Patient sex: M
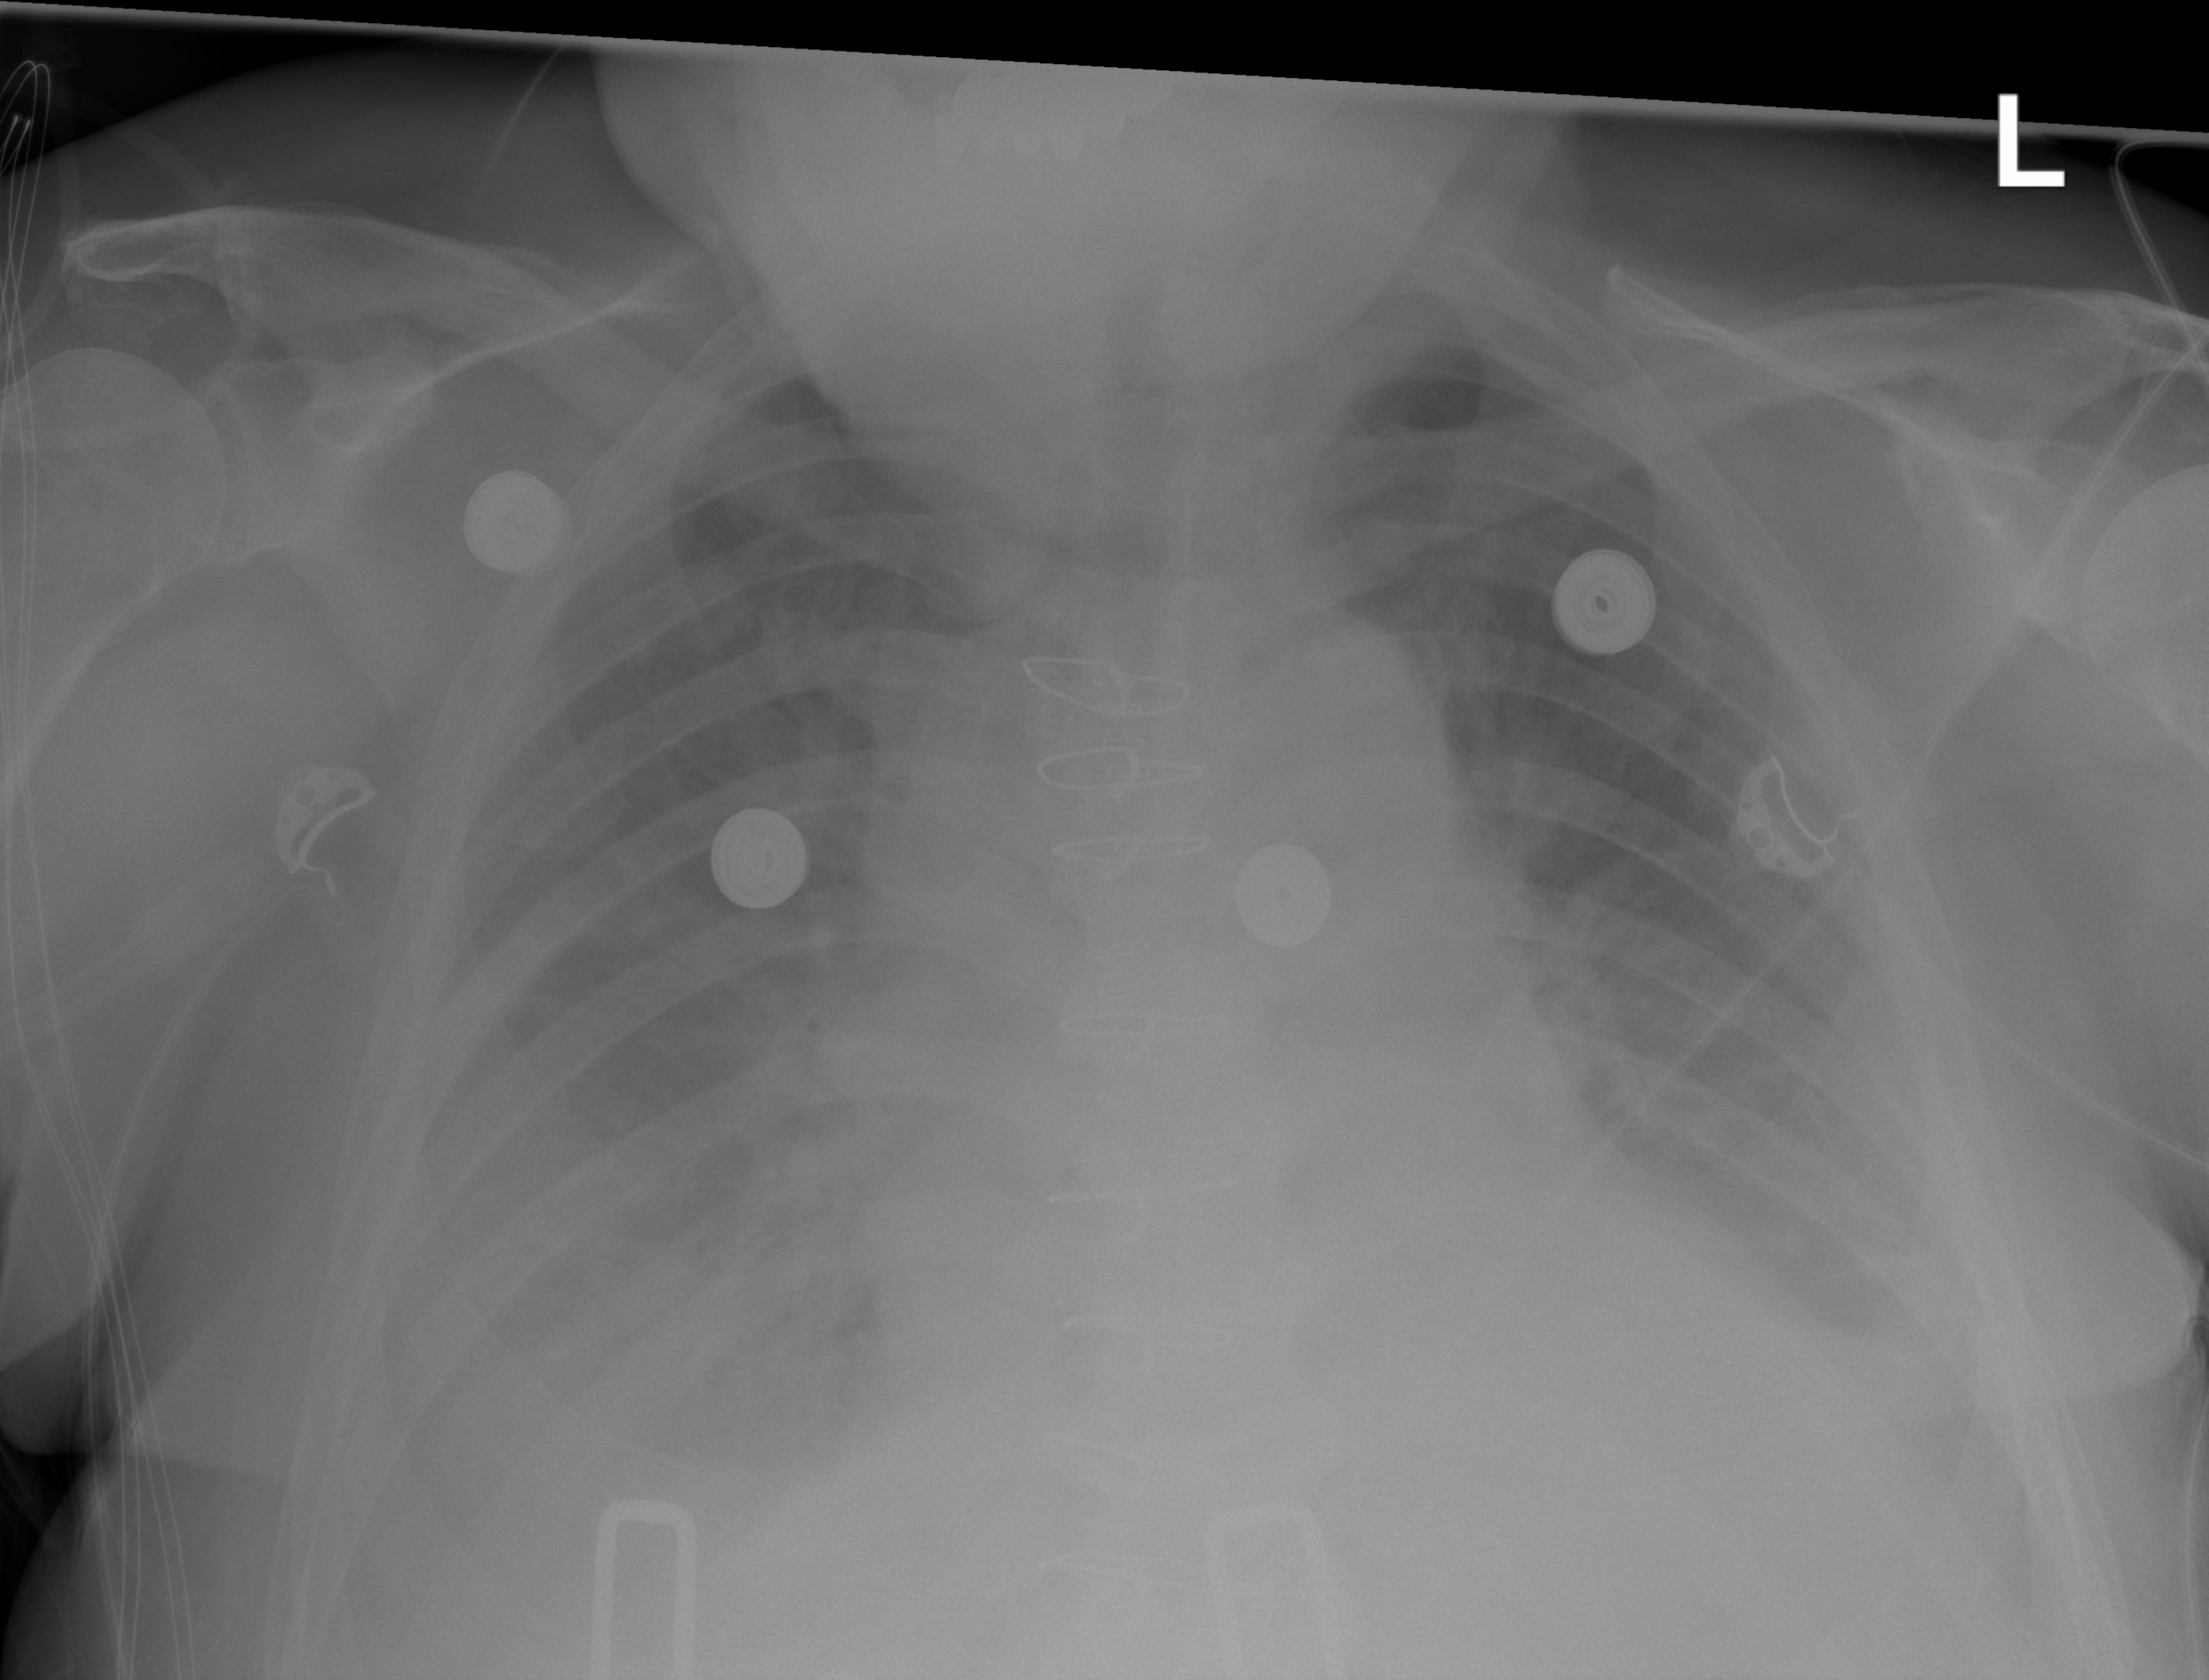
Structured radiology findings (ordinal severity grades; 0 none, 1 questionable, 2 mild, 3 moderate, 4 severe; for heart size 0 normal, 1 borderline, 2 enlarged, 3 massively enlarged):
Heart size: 2
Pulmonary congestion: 3
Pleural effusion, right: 3
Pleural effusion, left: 2
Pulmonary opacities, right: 2
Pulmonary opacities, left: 2
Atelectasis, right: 3
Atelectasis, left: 3